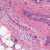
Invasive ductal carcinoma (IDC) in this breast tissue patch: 1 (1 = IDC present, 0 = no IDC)